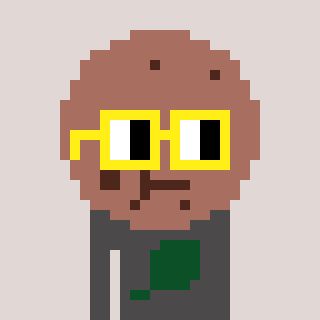
a pixel art character with square yellow glasses, a cookie-shaped head and a grayscale-colored body on a warm background